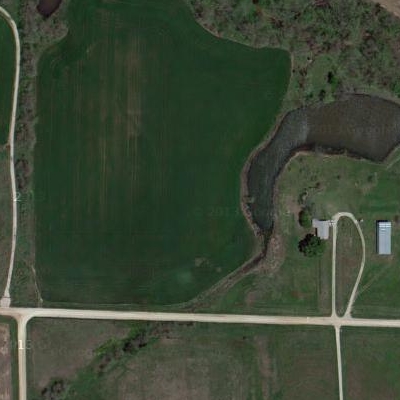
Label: Grass